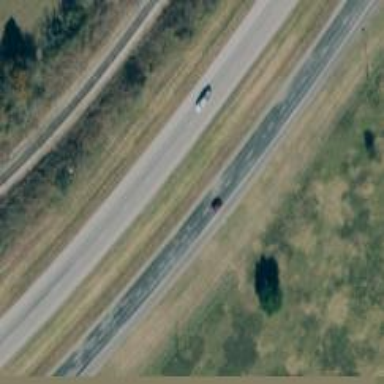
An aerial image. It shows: Trunk highway with expressway features.